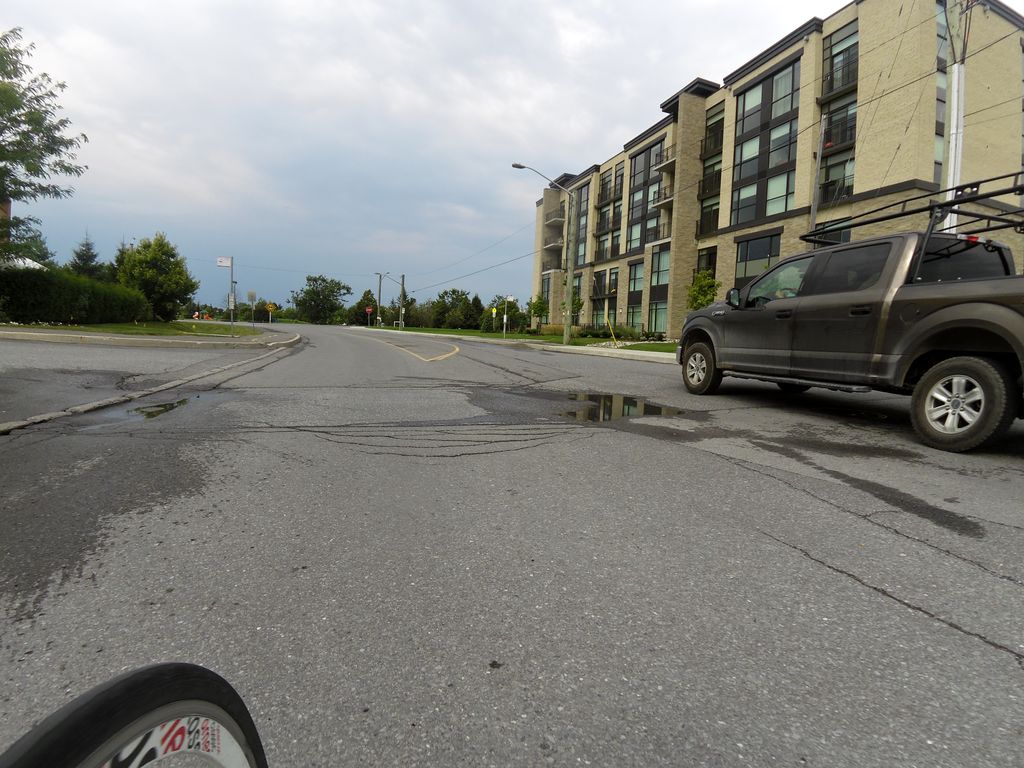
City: ottawa-gatineau